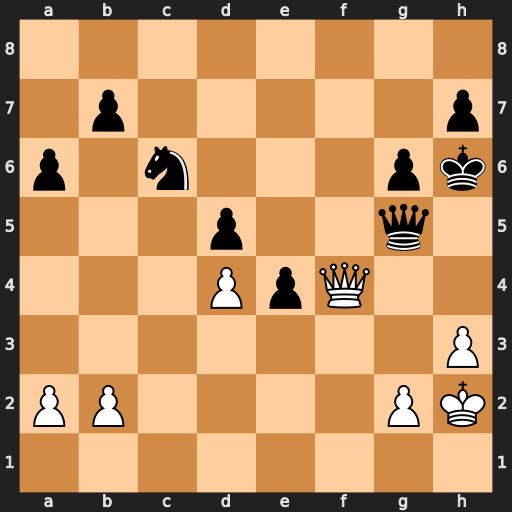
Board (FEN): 8/1p5p/p1n3pk/3p2q1/3PpQ2/7P/PP4PK/8
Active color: w
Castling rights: -
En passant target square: -
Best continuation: Qf8+ Kh5 g4+ Qxg4 hxg4+